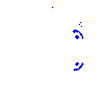
Particle: proton